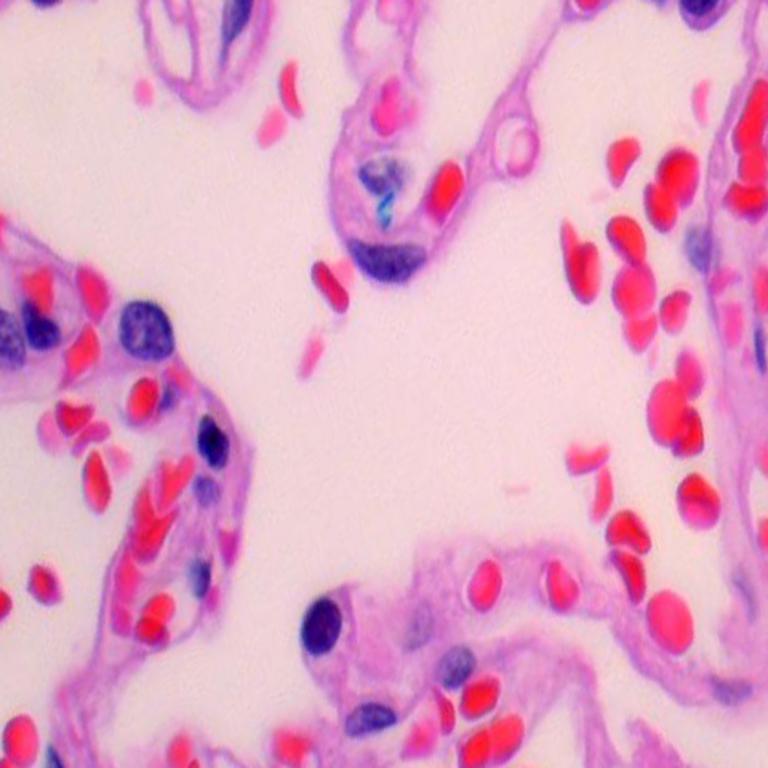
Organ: lung
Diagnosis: benign